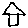
Label: house